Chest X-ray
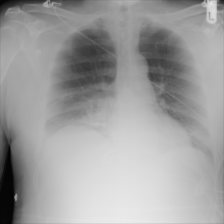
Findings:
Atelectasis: positive
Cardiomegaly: negative
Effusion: negative
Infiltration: negative
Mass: negative
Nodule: negative
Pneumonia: positive
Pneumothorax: negative
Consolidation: negative
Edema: negative
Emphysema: negative
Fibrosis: negative
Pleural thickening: negative
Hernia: negative